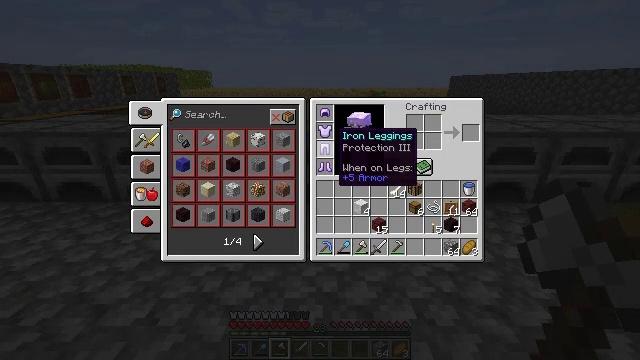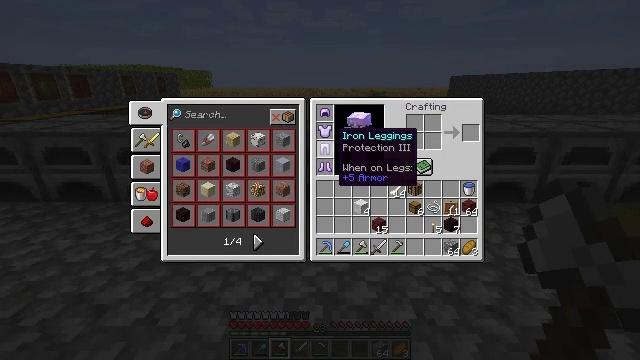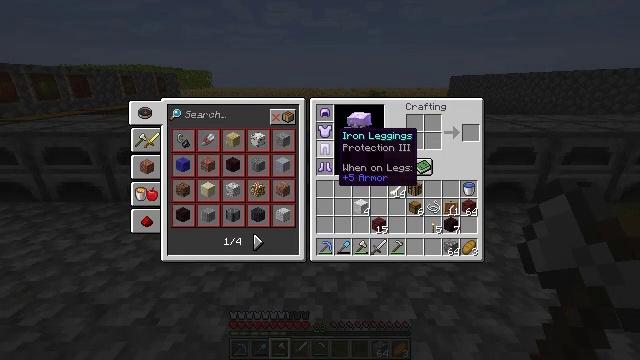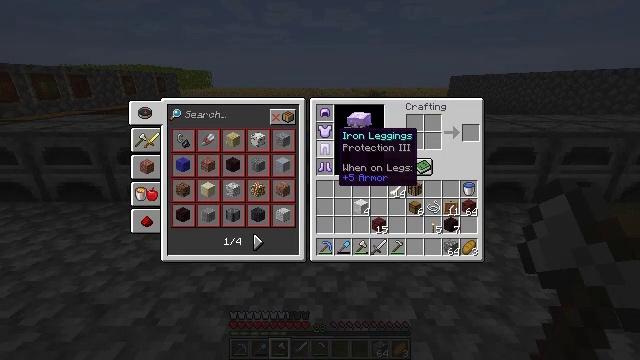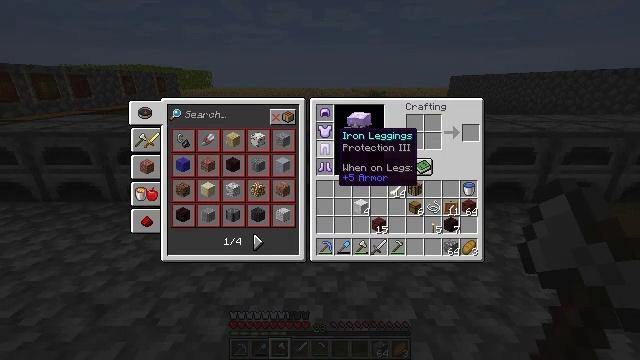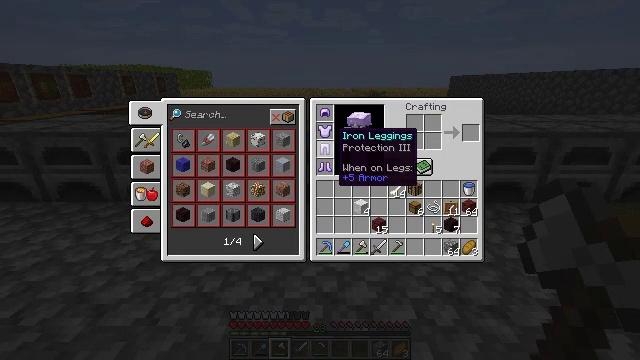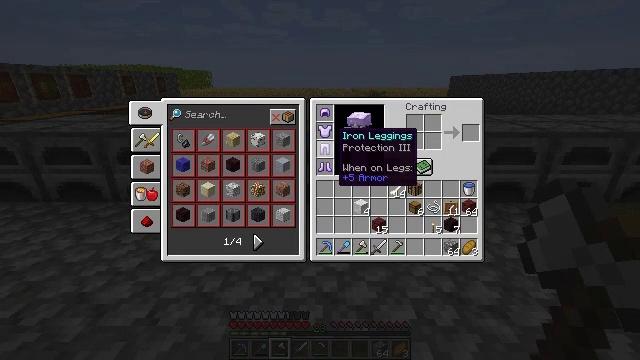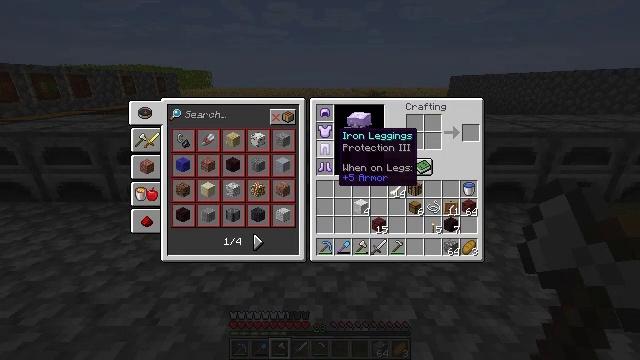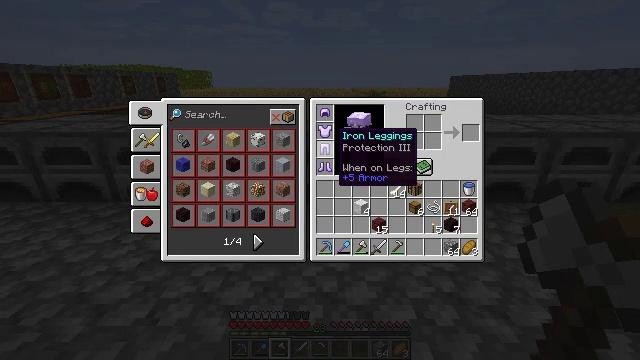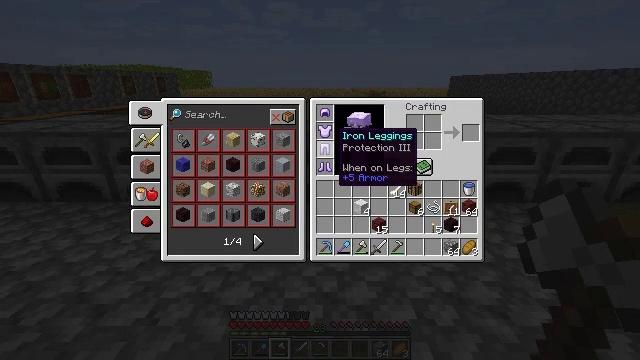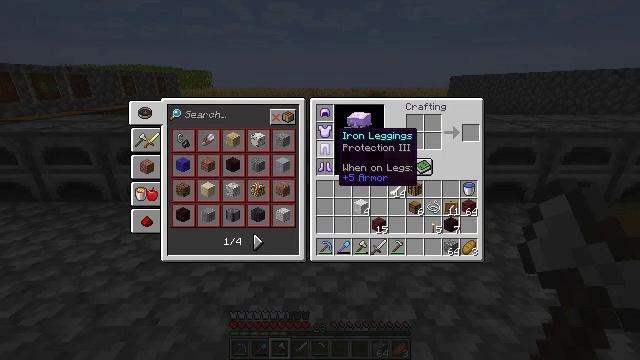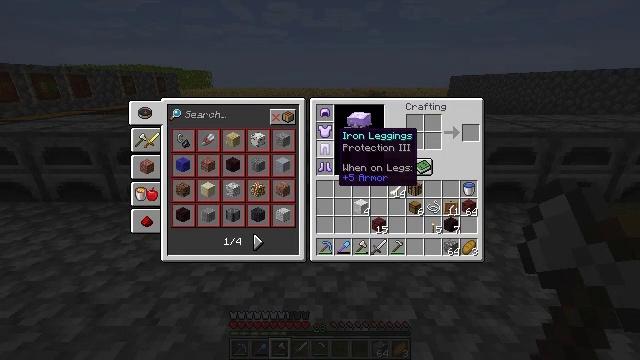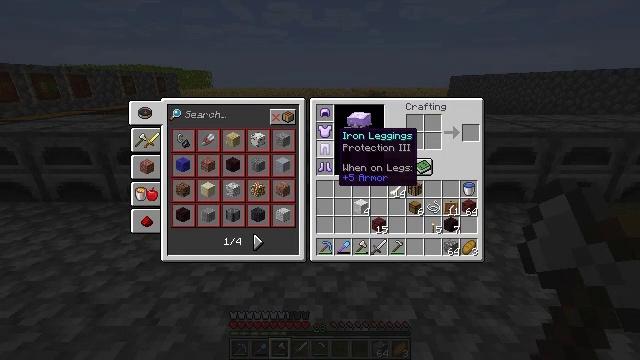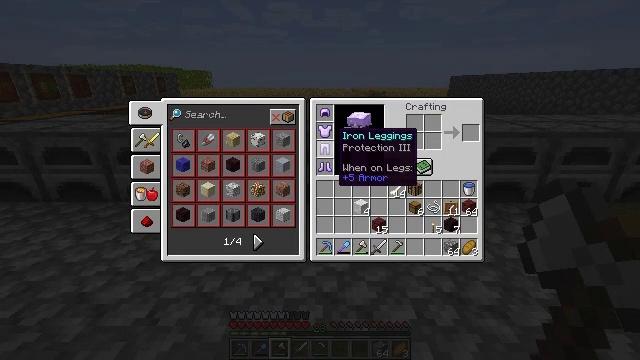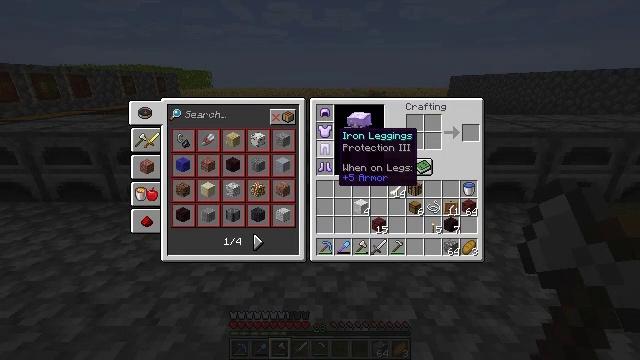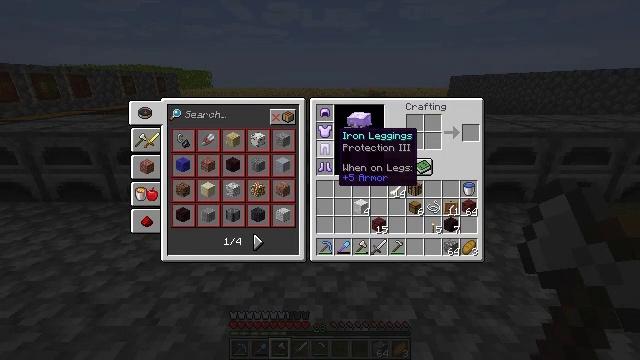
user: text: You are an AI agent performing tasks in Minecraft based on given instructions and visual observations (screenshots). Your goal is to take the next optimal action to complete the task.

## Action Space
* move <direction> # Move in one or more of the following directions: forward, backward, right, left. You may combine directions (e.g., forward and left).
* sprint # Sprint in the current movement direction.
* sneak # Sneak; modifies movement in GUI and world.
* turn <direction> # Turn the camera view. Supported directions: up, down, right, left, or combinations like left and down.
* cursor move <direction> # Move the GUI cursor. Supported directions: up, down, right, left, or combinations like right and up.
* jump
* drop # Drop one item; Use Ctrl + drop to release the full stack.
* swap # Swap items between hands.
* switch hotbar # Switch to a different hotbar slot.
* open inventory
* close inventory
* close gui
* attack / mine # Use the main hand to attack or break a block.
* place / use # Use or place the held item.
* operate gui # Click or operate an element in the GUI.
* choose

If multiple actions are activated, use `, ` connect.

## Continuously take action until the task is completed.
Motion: motion action
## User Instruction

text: Cut down the sugar cane stalks.
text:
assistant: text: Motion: no_op
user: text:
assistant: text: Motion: no_op
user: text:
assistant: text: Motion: no_op
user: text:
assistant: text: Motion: no_op
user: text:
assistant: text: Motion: no_op
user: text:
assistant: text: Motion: no_op
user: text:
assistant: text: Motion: no_op
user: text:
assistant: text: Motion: no_op
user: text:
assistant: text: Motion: no_op
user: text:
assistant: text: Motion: no_op
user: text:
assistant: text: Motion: no_op
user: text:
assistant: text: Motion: no_op
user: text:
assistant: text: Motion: no_op
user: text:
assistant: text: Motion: no_op
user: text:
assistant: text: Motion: no_op
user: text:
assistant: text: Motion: no_op
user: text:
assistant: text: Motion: no_op
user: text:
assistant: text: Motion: no_op
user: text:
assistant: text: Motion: no_op
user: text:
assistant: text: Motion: no_op
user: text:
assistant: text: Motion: no_op
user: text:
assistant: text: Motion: no_op
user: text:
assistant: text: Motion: no_op
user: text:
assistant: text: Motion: no_op
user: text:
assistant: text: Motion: no_op
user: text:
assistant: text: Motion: no_op
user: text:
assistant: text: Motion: no_op
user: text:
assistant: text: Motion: no_op
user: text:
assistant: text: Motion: no_op
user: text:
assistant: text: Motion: no_op